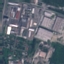
Land use / land cover class: Industrial